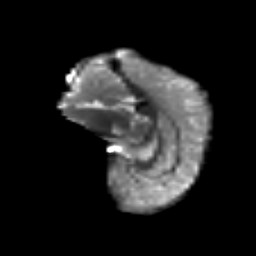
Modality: T2w
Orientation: sagittal
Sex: male
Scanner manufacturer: siemens
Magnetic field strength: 3 T
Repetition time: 5 s
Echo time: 0.071 s